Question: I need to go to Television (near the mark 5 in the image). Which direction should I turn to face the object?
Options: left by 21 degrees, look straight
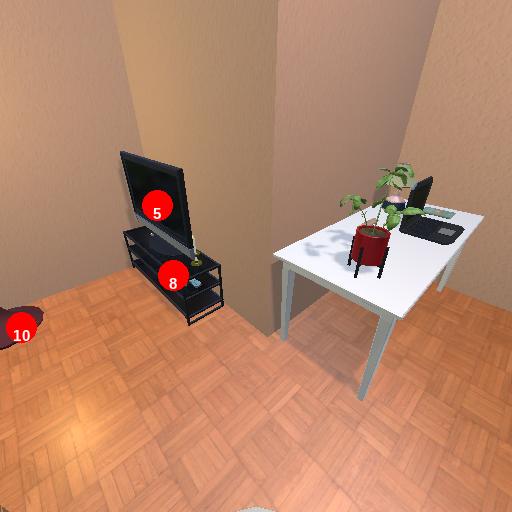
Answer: left by 21 degrees